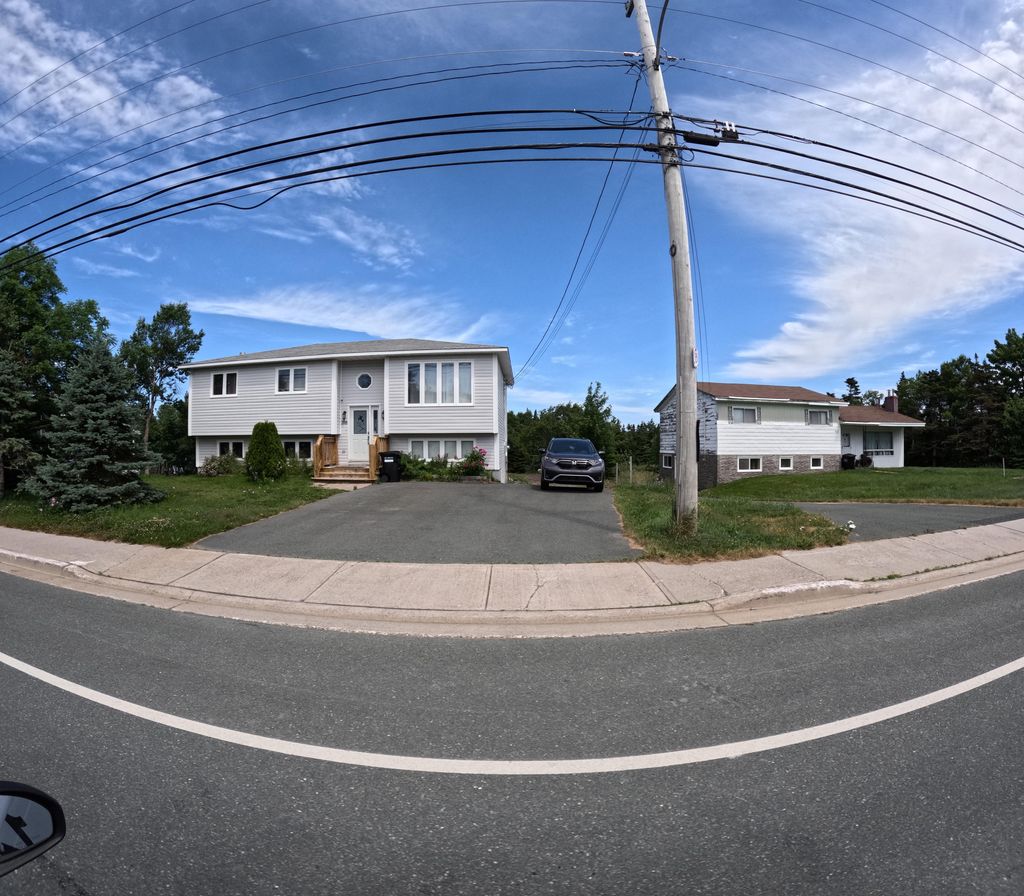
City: st_johns